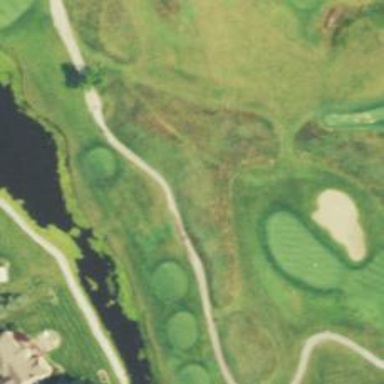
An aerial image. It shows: Well-maintained footway that resembles grade1 track. It is likely path used for golfing.